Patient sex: M
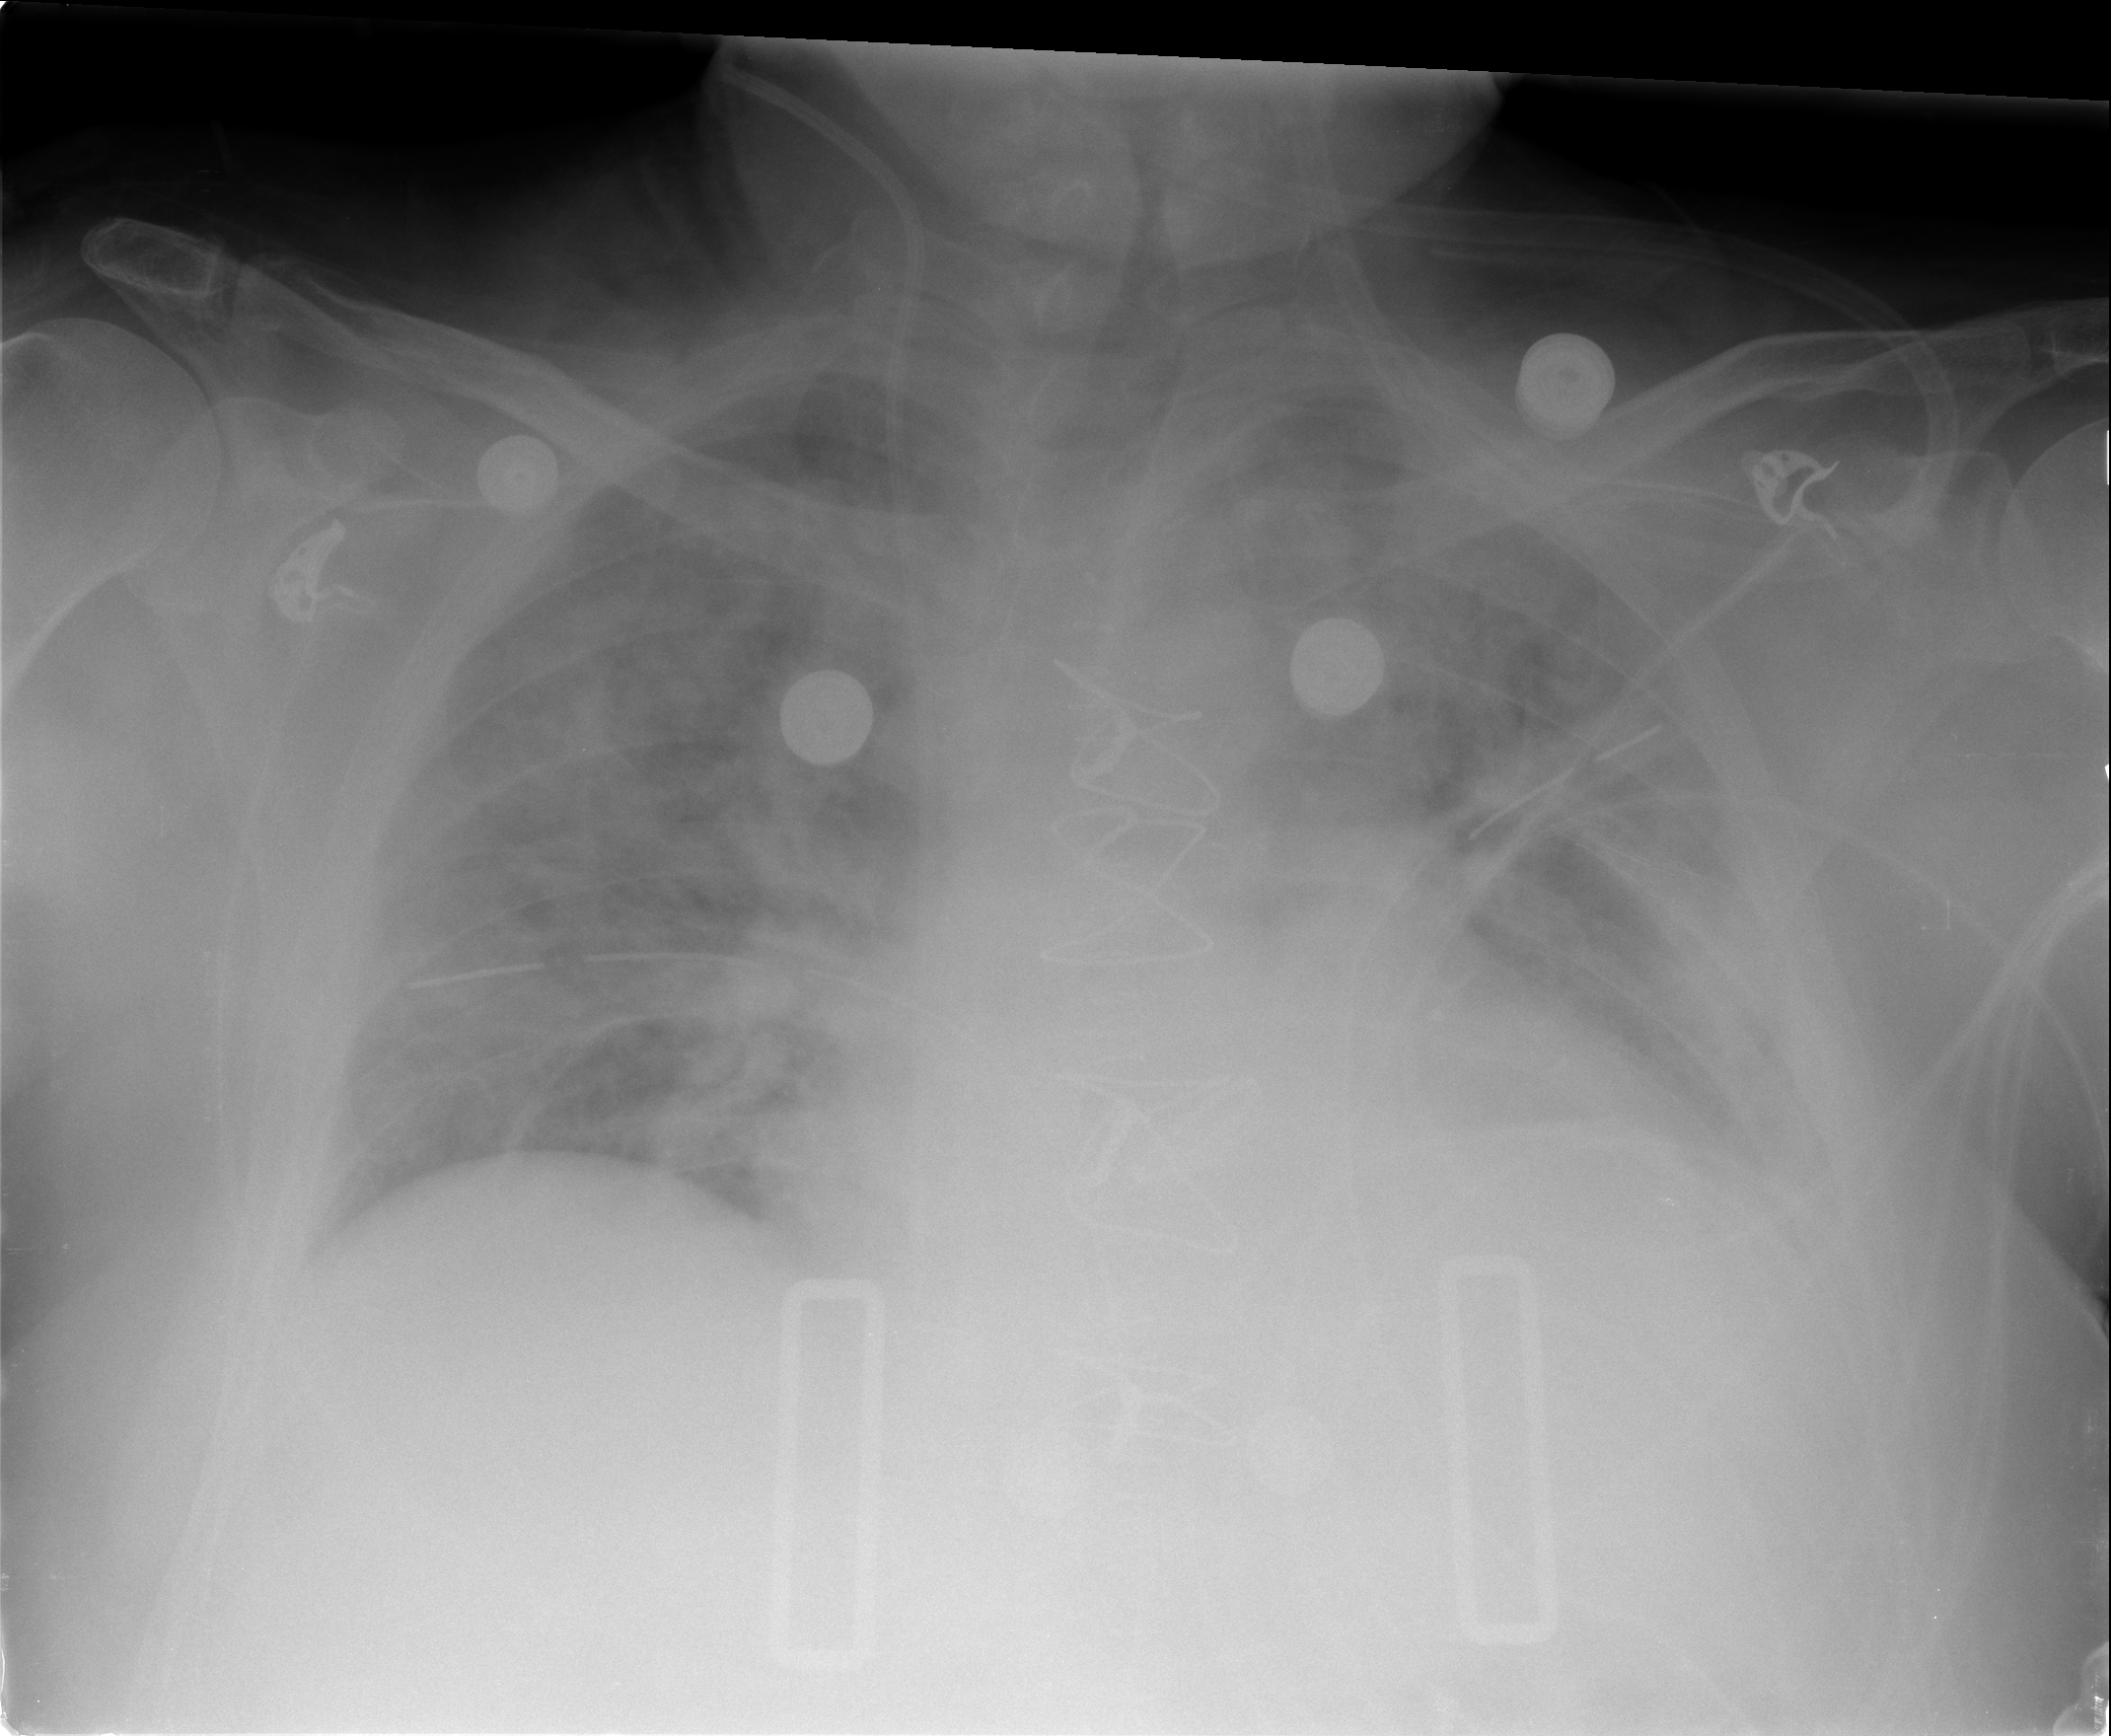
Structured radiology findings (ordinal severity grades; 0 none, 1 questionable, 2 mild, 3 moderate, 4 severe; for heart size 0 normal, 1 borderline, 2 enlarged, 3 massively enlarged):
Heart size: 2
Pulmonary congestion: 3
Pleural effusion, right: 1
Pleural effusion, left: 2
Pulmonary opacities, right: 4
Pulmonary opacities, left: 4
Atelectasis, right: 3
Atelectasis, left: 3